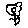
Label: flower